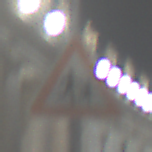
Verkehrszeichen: KinderLinks
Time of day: Night
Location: Outdoor (Urban)
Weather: PartlyCloudy
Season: NotSpecified
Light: Artificial